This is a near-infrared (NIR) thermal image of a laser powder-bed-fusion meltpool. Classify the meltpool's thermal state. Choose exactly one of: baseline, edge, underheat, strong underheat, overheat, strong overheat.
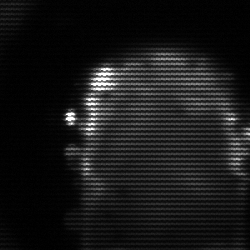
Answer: baseline